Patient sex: M
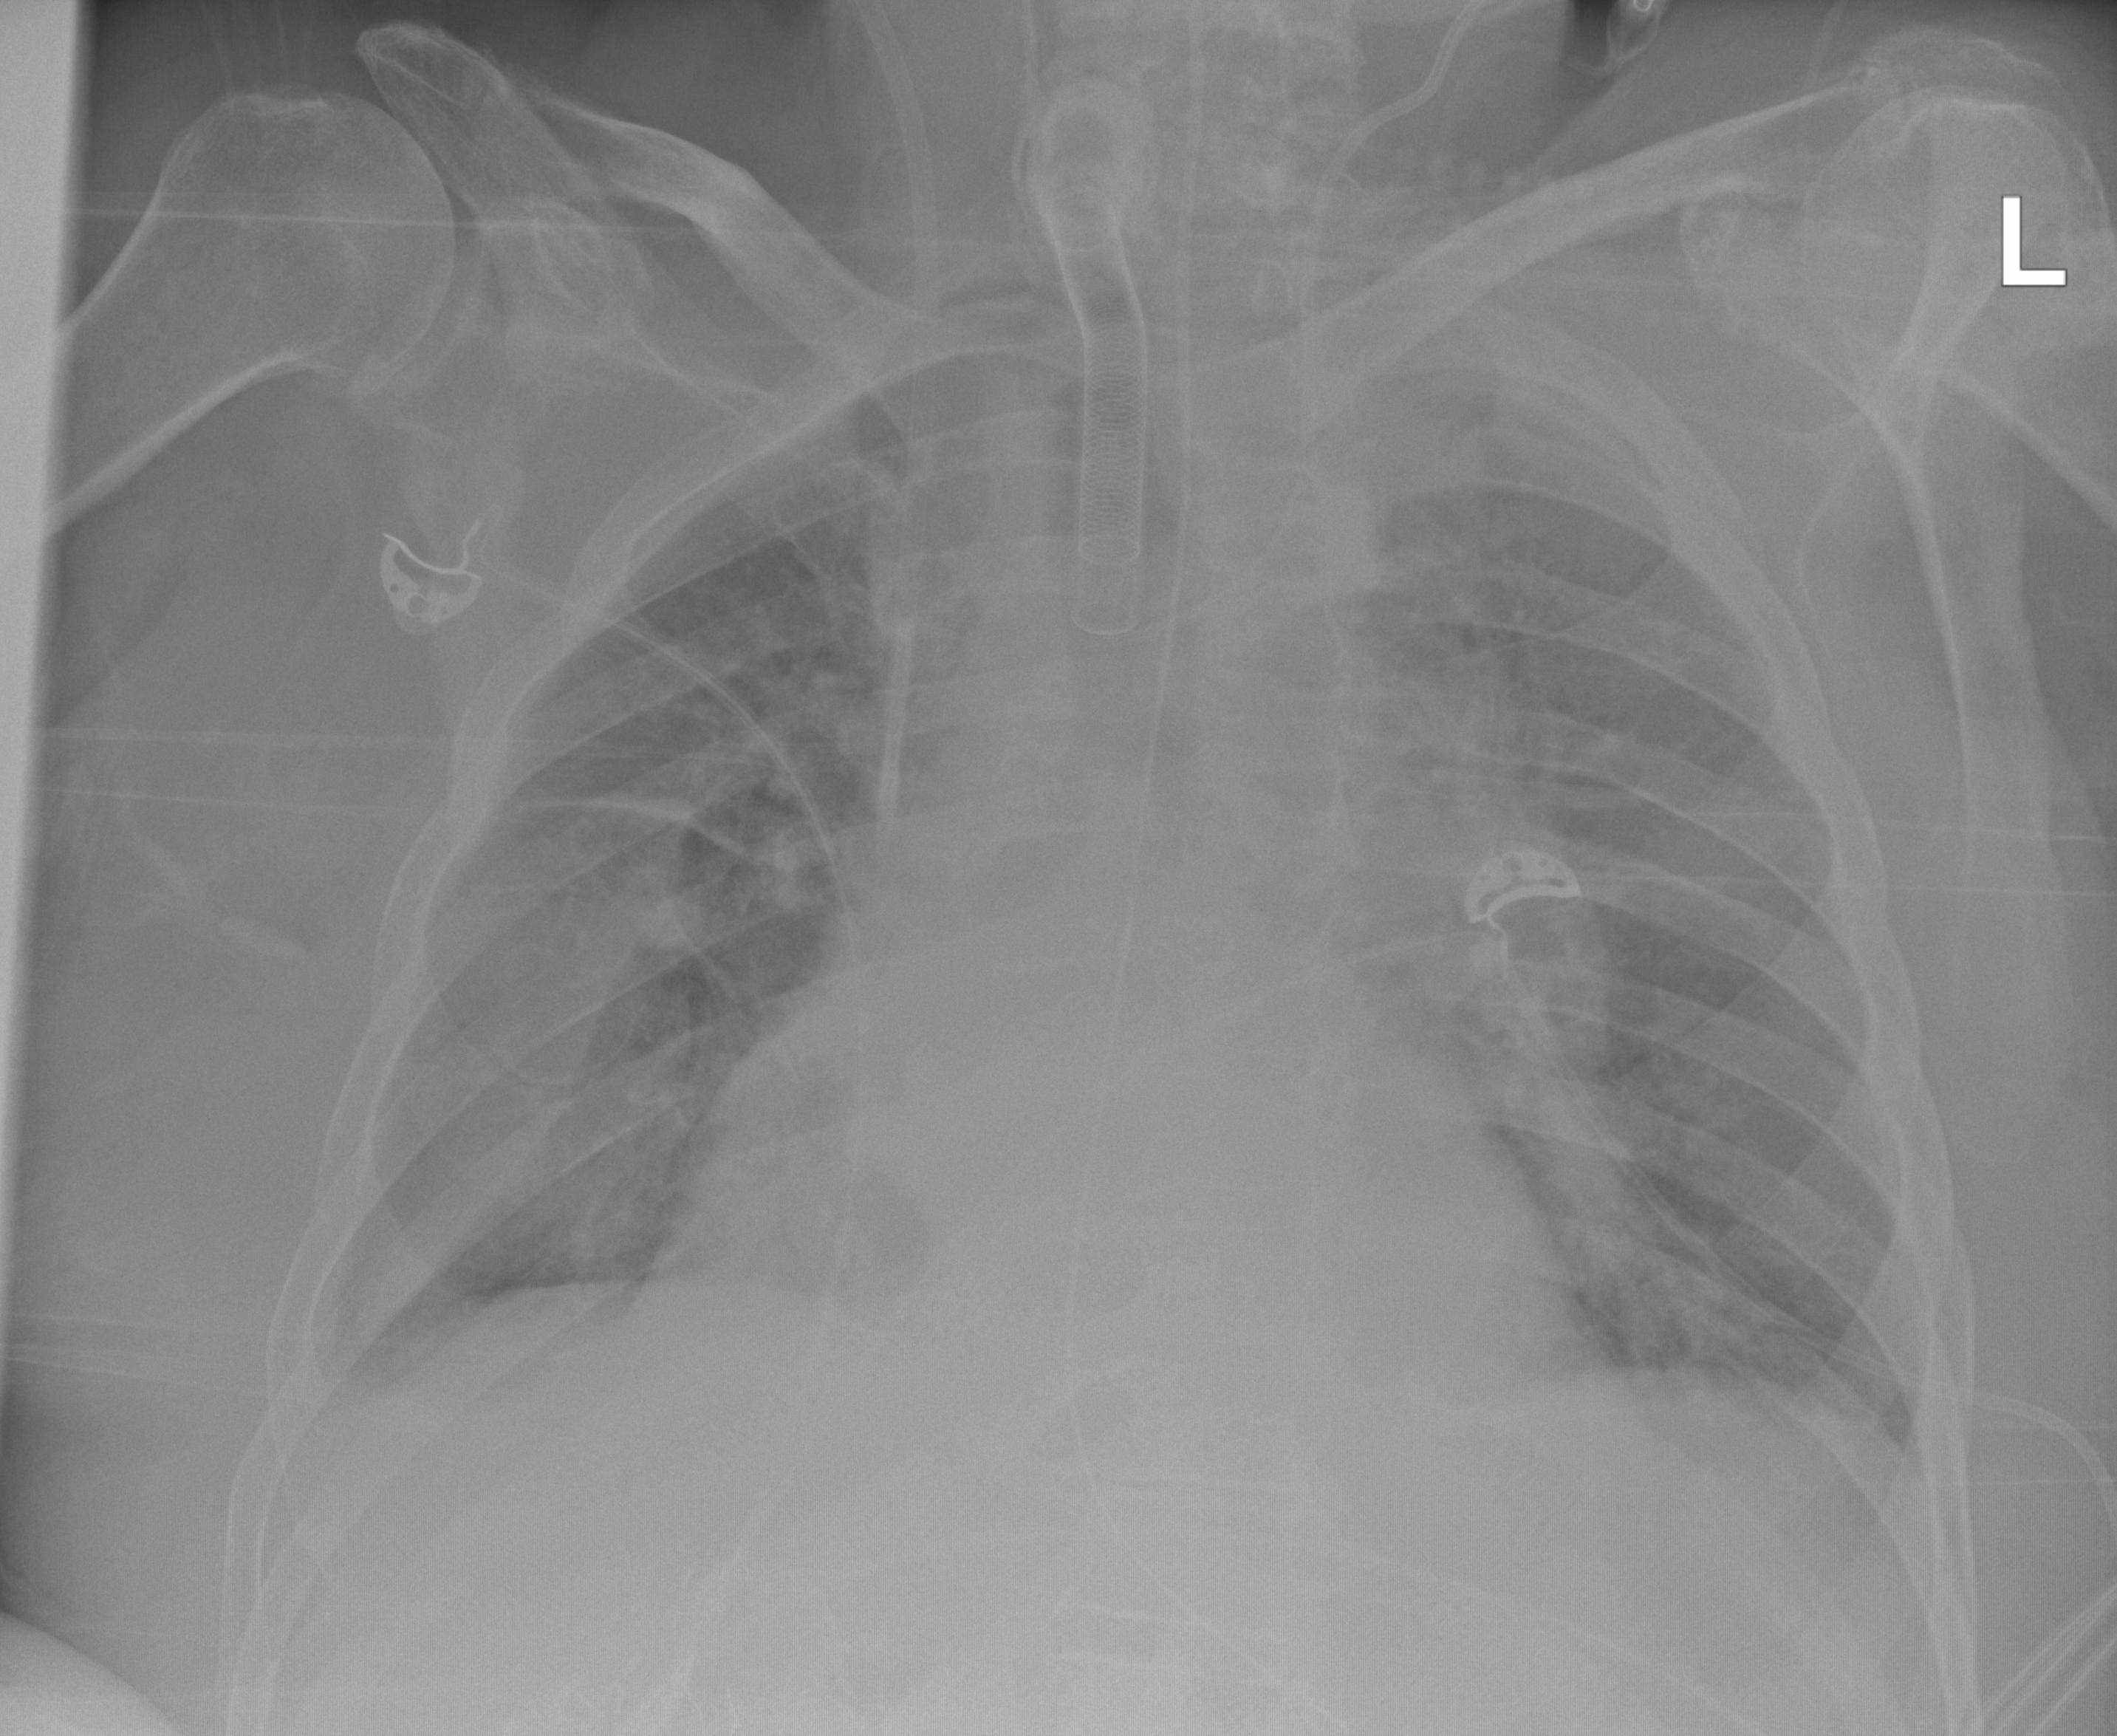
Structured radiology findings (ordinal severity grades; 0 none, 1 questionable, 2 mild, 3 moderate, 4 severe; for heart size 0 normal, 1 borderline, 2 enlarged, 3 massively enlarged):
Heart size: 2
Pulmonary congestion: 2
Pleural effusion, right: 2
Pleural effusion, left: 2
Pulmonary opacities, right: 2
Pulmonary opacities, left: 2
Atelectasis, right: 2
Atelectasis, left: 2